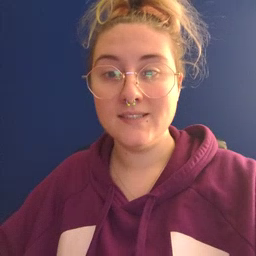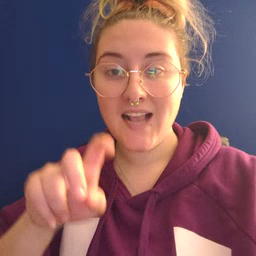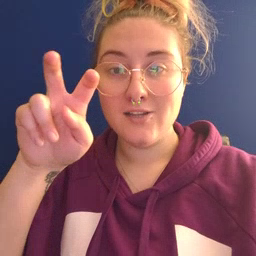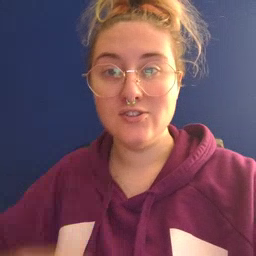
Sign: stairs